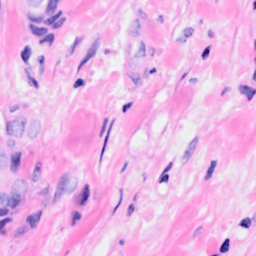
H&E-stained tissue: Breast